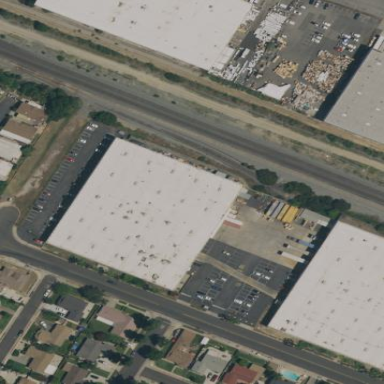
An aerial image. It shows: Warehouse.